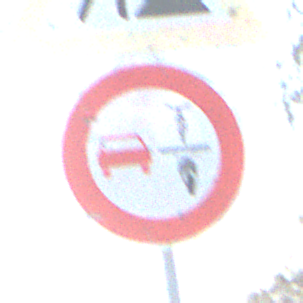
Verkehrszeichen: VerbotUeberholenEinspurigeFahrzeuge
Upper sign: Arbeitsstelle
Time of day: MorningAfternoon
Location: Outdoor (Suburban)
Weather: PartlyCloudy
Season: NotSpecified
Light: Natural